Question: I was trying to plot number of particles in a square lattice. and I need each one to be coloured different. So I tried using palette.. by picking some random numbers but it always gives me black rectangles.. what should I do?
set obj rect from 1,5 to 2,6 fc palette 0.454545 - this is what is not working for me.
This is the image with all same color. I need different colour for each particle:

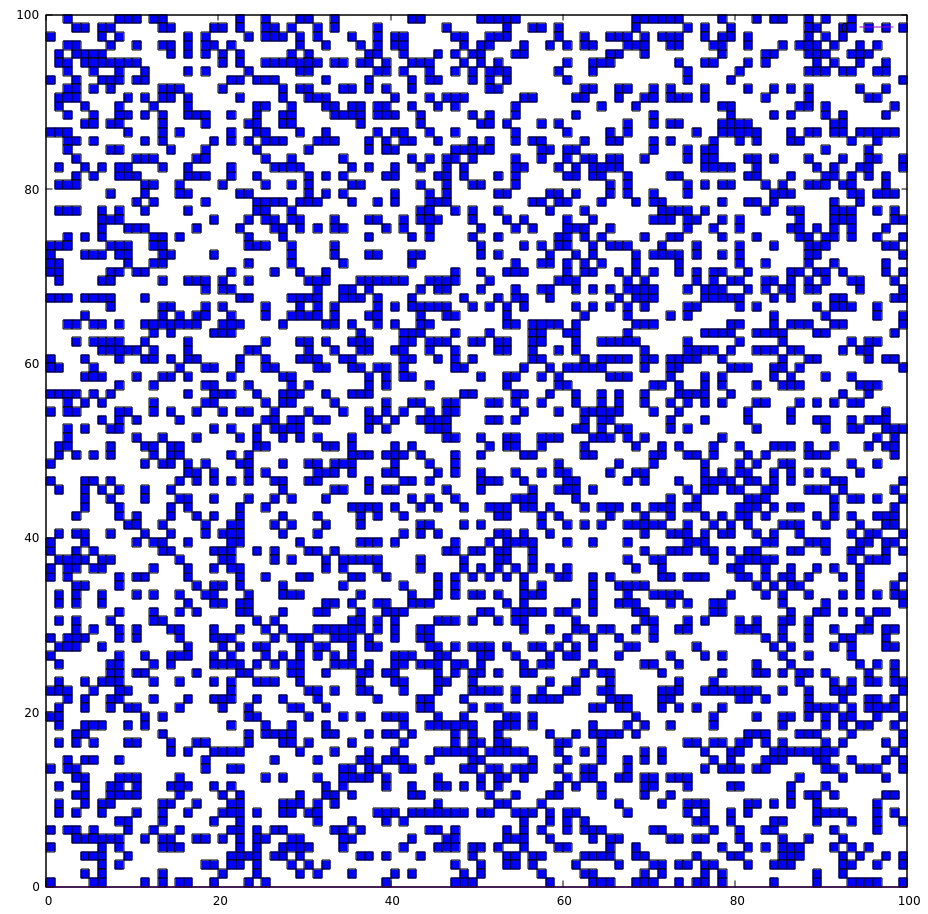
Answer: Plot using the 'boxxyerror' style, and fill the boxes:
'''
set size ratio -1
set style fill solid
plot 'file.dat' using 1:2:(0.1):(0.1):3 linecolor palette with boxxyerror
'''
This would plot a square of size 0.2 at each position given by the first and second columns. The color is taken from the third column and mapped to the current palette. You must adapt that to your actual data format.
Working example using random pseudo-data (''+''):
'''
set xrange [-0.05:1.05]
f = "int(rand(0) * 20)/20.0"
set style fill solid
set size ratio -1
plot '+' using (@f):(@f):(0.025):(0.025):(@f) linecolor palette notitle with boxxyerror
'''
<URL>